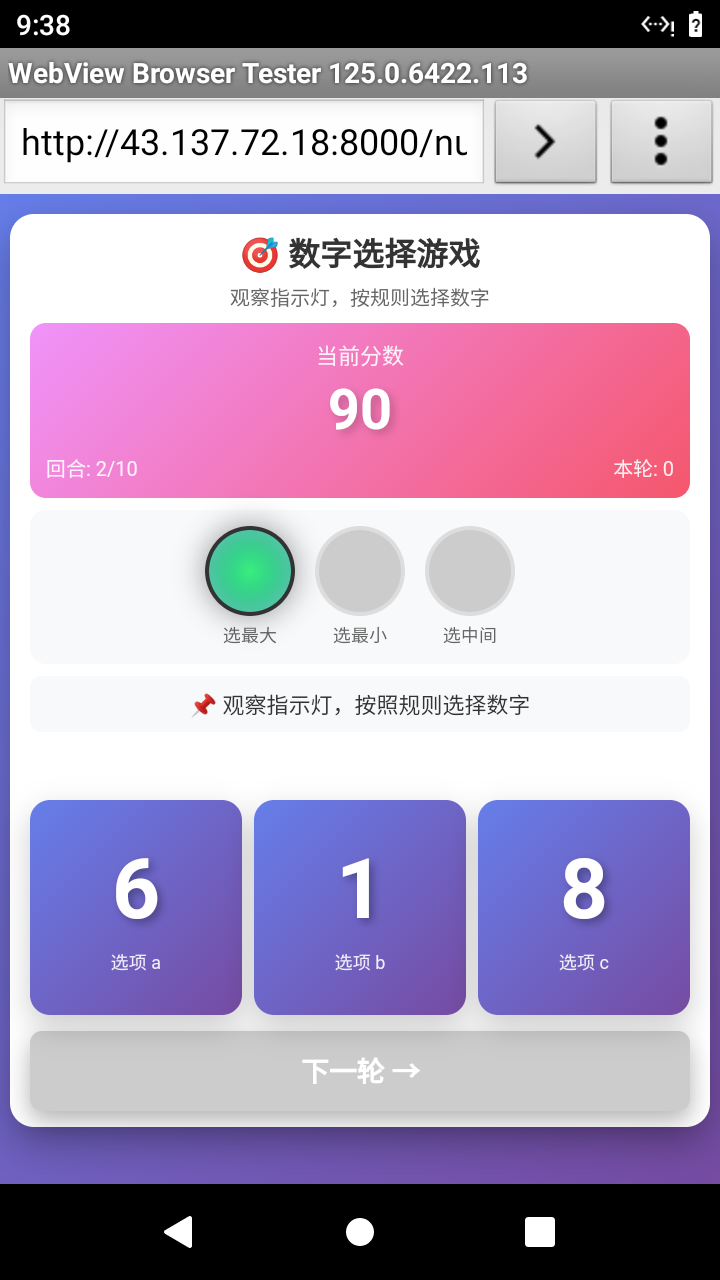

Select the correct number based on the traffic light color.
Answer: 2